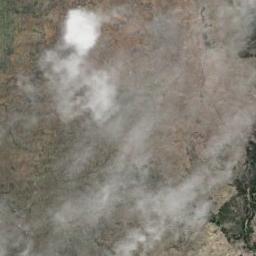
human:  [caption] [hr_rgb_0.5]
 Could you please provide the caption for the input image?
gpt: Light white clouds on the green and yellow intersecting ground .

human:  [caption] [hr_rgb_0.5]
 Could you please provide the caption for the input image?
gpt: The stratus clouds are located above the wasteland .

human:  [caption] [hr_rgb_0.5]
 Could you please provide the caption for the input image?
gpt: There is a layer of floating clouds on the sea .

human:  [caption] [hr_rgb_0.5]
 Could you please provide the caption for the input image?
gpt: The white cloud is above bare land .

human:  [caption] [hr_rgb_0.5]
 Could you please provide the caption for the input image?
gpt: There are a few slices of sparse clouds over a brown wasteland .